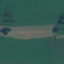
Land use / land cover class: Pasture